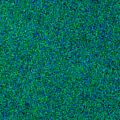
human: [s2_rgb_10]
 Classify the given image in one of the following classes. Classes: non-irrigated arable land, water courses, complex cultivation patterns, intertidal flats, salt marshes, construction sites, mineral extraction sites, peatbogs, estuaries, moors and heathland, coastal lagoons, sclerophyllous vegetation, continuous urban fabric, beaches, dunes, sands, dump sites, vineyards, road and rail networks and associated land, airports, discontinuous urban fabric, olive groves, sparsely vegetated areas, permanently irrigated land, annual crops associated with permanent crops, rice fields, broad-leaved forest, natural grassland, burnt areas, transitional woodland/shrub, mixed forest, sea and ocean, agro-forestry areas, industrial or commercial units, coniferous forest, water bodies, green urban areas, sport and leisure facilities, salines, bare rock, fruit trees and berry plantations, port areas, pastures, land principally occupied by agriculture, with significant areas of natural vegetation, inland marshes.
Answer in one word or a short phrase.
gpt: sea and ocean